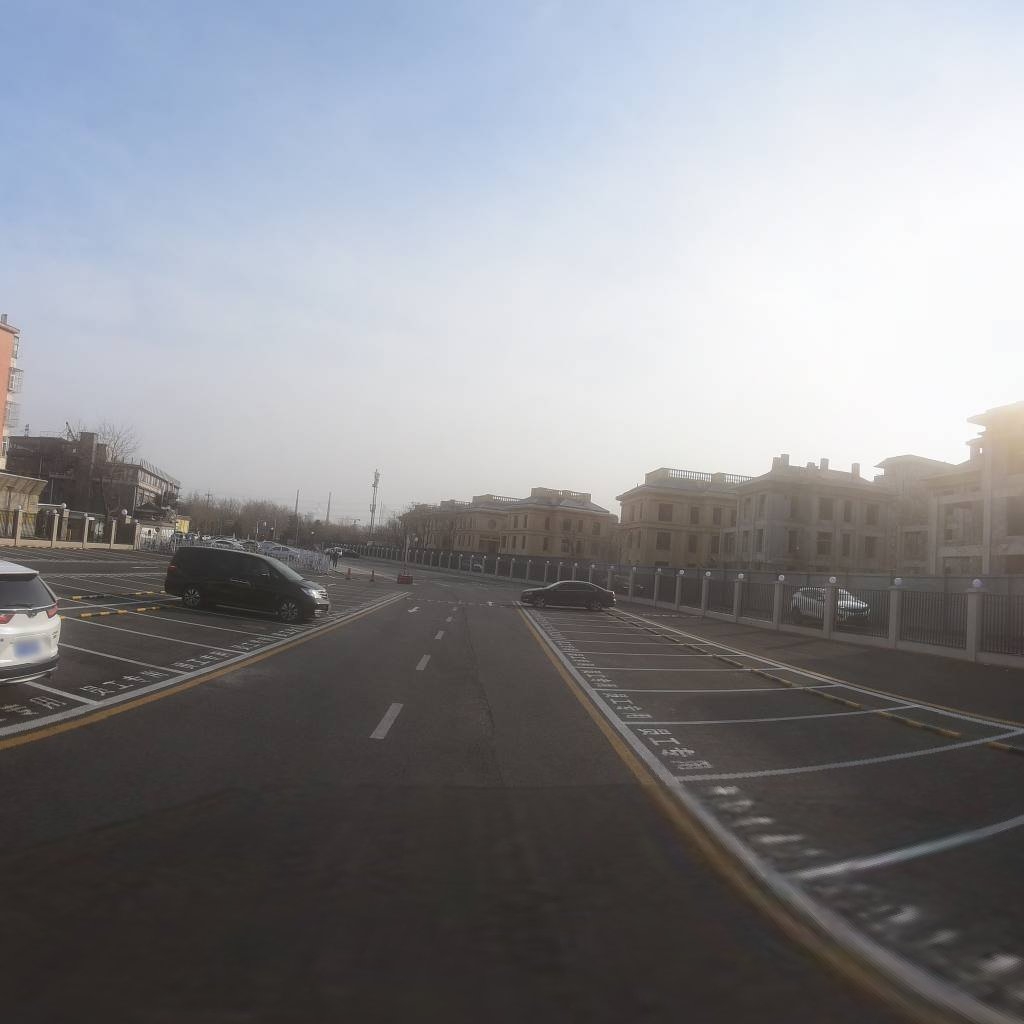
Region: Chaoyang
Road damage annotations: longitudinal crack